Question: I want to create a set of controls in the designer and then replicate it over and over again. Here's a picture to help visualize what I'm describing:

Currently I program the position of each control to fit properly in the panel. Doing it this way is tedious and I have to run the program each time I make a change to make sure everything lines up the way I like it. This is the fourth iteration of this panel and I'm getting ready to do at least two more designs for different customers who want slightly different ways of displaying the same data.
Is there a way to draw the panel and its controls in the designer, the programmatically replicate the entire set of controls, and bind different data to each of them?
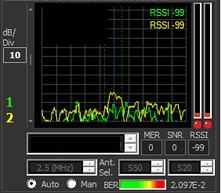
Answer: If you want to allow customer to move these controls around, you need:
1. Create persistence storage. Basically, your control needs to build itself from some sort of file or better - database, where all the positions and other properties will be set, saved, etc.
2. Develop a "design mode" for customer. Customer will click button "Design" and be able to move controls around, re-size them, etc. For you, in design mode you want to make controls druggable and also, you need to devise a way for resizing them too. Then customer clicks "Save" and control data should save into the persistence storage.
Now, if you ok with reimplementing multipple looks for customers and want to do it quickly - create a 'UserControl', place 'TableLayoutPanel' on it and then use series of 'TableLayoutPanel's' to give any look to your control. This is rather fast way. And if I only needed to do it 10 times, I would just create a control factory, and add every new implementation into it. Let customer pick out of existing implementations. Because creating designer will be rather involved effort.